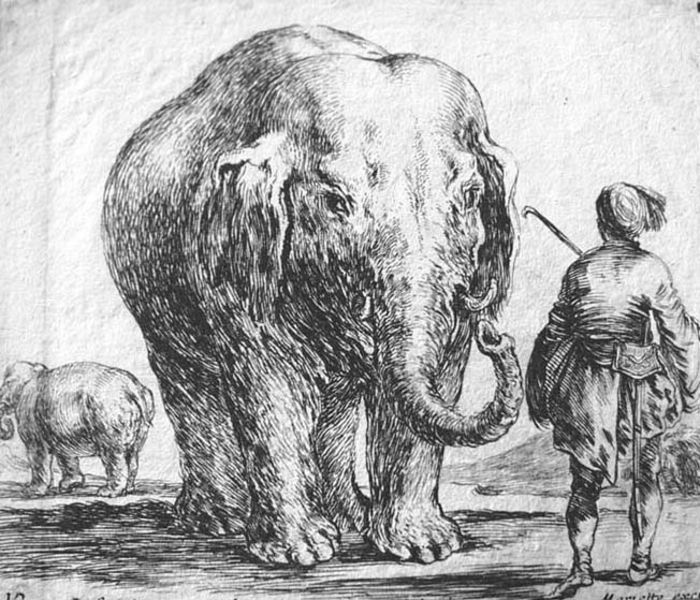
Titel: Verschiedene Kapriccios (Diversi capricci) Elefant mit orietalischem Tierbändiger, links im Hintergrund weiterer Elefant
Künstler: Stefano della Bella
Standort: Karlsruhe
Institution: Staatliche Kunsthalle Karlsruhe
Schlagwörter: berg, fuß, haut, kopf, körper, mann, wasser, weiß, landschaft, frau, grau, hintergrund, hut, kleid, nase, rücken, schwarz, skizze, zeichnung, blick, gürtel, tier, tiere, alt, anzug, jacke, jung, mütze, augen, gesicht, mensch, rembrandt, stehen, bild, signatur, hügel, figur, gewand, mantel, kind, mutter, blatt, person, ohren, traurig, stock, beine, schweif, kopfbedeckung, bein, schiff, papier, zwei, schuhe, stab, studie, arbeiten, afrika, grafik, klein, weis, baby, sigantur, treiben, angst, querformat, lanze, dick, goya, quaste, junge, waden, exotik, exotisch, striche, bucht, tusche, haken, antike, orient, linie, hinten, rückenfigur, groß, druck, schwarzweiss, druckgrafik, radierung, stich, illustration, schwert, peitsche, zirkus, zoo, beutel, tasche, treiber, gravur, zähne, jäger, dressur, mittelalter, vorderansicht, speer, töten, stange, zeihnung, indien, turban, hirte, schlagen, schraffierung, jagen, kolonialismus, kolonie, elfenbein, elefant, elefanten, rüssel, gewendet, junges, vorne, riesig, wärter, gerte, elephant, stoßzähne, mammut, scheif, sperr, orientale, hüter, schwnaz, beinkleid, dompteur, riese, indisch, afrikanisch, schanz, inder, zähmen, vorn, augfen, russel, elefantenführer, elefantentreiber, mahut, stoßzahn, maharadscha, elefantenkind, kurt, trainer, bst, 2, 17. jh., della bella, elefantenbaby, kleinelefant, wäter, mammuts, #ärchäologisch, elefantenkuh, stock+turban, wadrn+, mamut, domestizierung, elefantenjunges, großes tier, zwei elefanten